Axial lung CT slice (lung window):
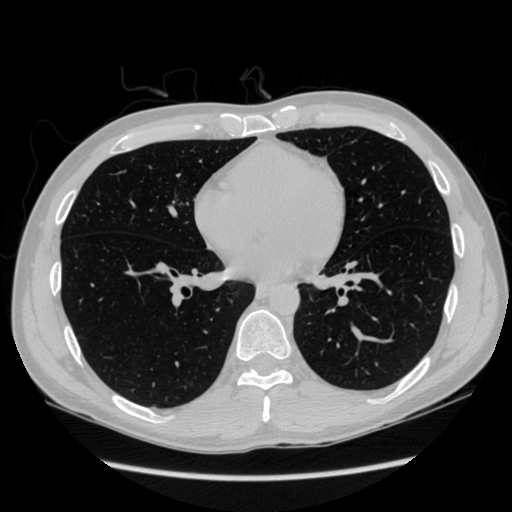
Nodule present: no